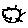
Label: sun